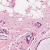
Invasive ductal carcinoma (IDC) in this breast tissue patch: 0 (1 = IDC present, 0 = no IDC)